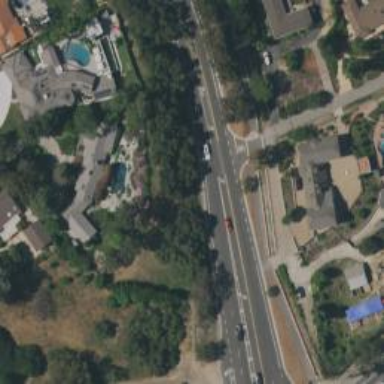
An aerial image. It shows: Residential road.